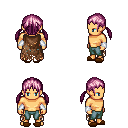
a pixel art fantasy rpg character, male body template, human, tanned skin, brown tattered cape, teal pants, pink twin-tailed hairstyle, white cloth bracers, brown slippers, four views (front, back, left, right), 2x2 character sprite sheet, small pixel art, hard edges, no anti-aliasing